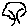
Label: tree